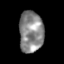
Tissue: skin
Cell type: Epithelial cells
Senescence score: 0.2444
Nuclear area (px): 974
Mean DAPI intensity: 137.007